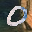
Label: 0